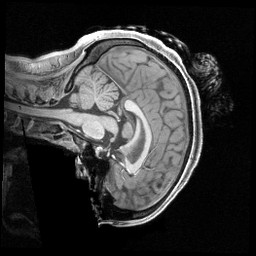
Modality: T1w
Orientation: sagittal
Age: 22
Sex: female
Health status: healthy
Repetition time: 2.4 s
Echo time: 0.00222 s